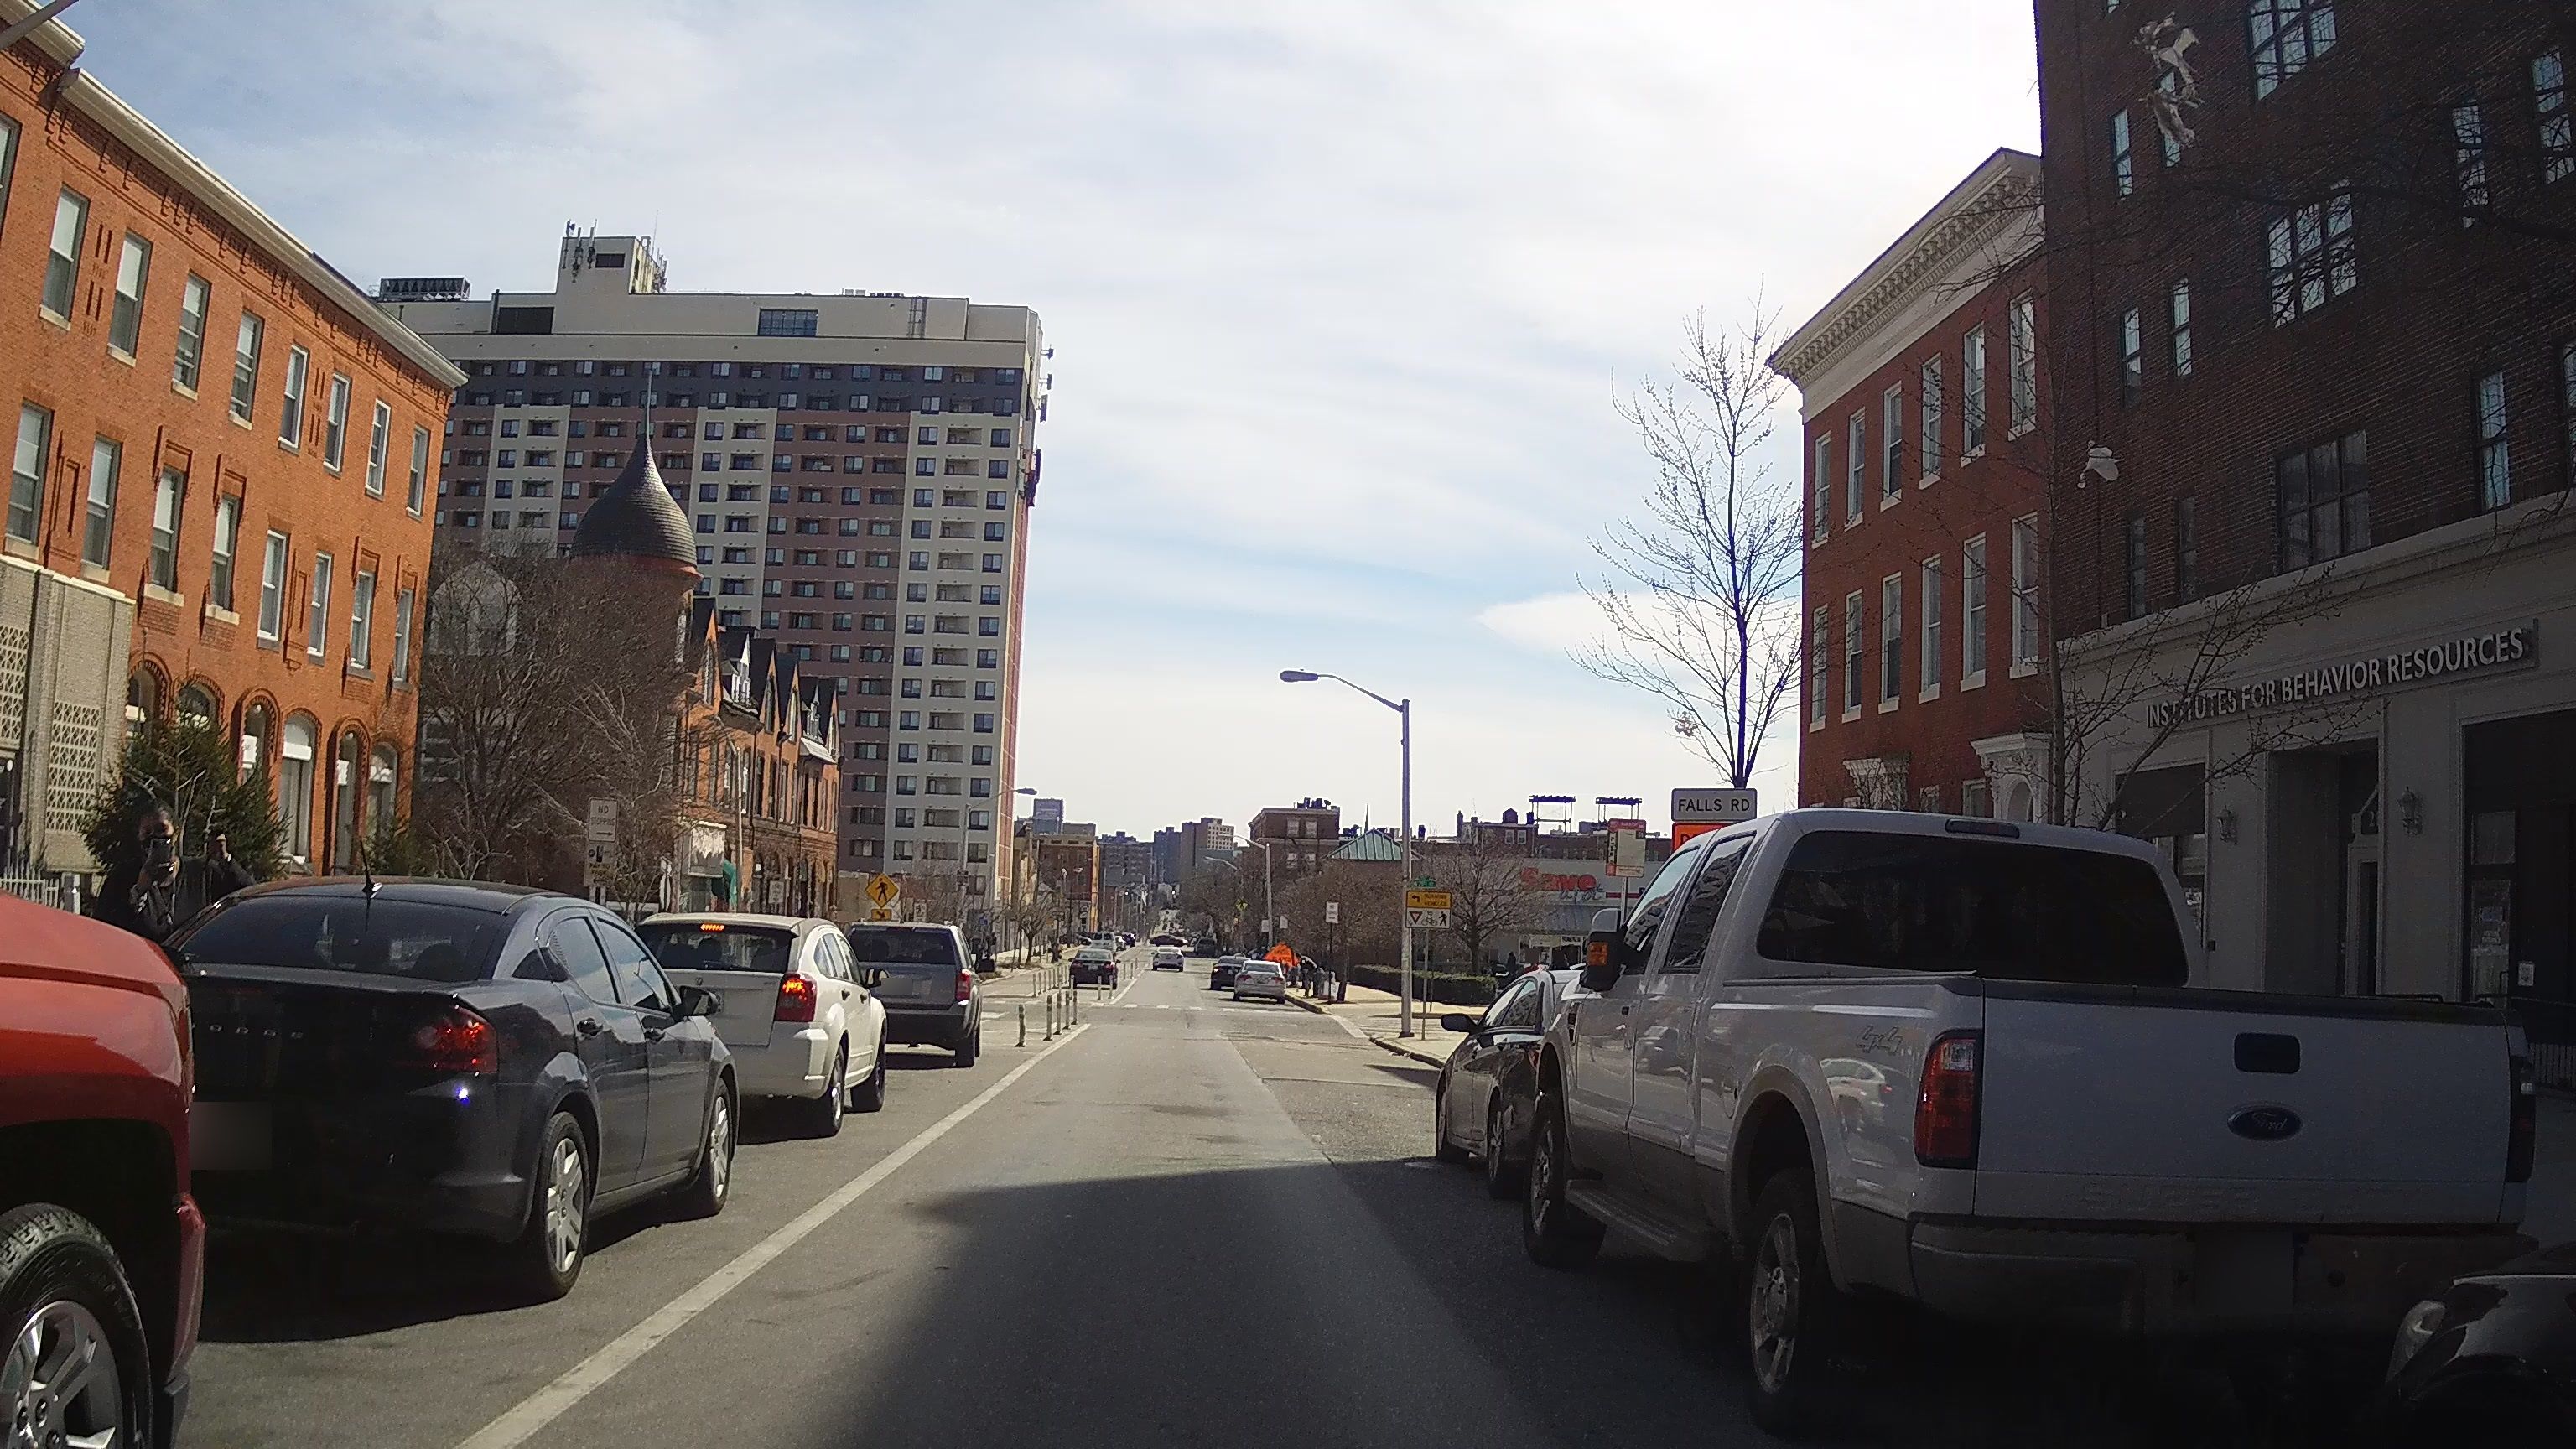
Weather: cloudy
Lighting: day
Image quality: good
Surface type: driving surface
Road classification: secondary
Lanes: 2
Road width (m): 2.0
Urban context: urban centre
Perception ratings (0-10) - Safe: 8.11, Lively: 8.37, Beautiful: 8.55, Boring: 6.64, Depressing: 1.79, Wealthy: 8.13